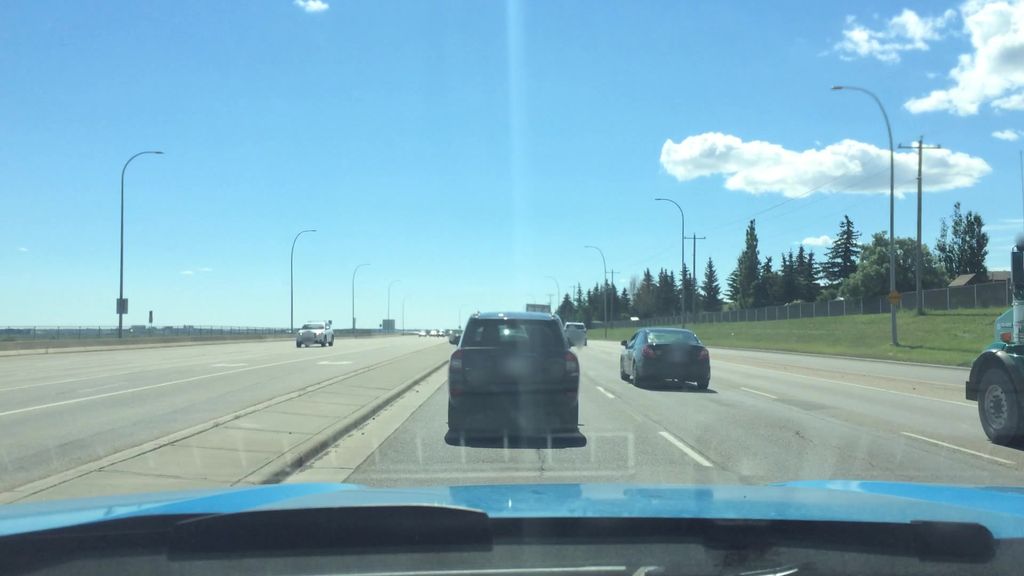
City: calgary